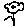
Label: flower